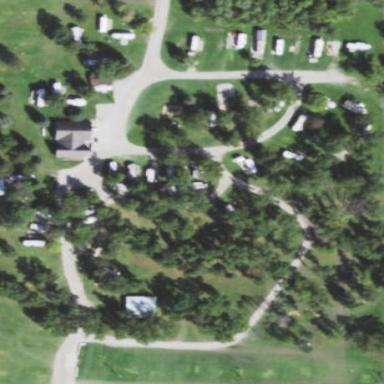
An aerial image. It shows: Caravan site for tourism.